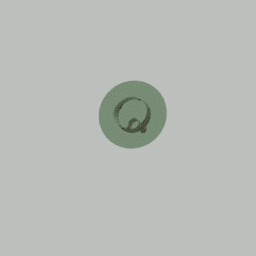
Label: furniture